Brain MRI, t1w sequence, axial 2D slice.
Patient: age 37, sex M, weight 90 kg, height 1.9 m
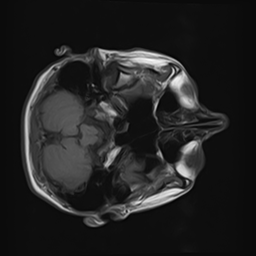